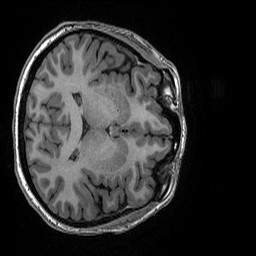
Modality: T1w
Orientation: axial
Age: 35
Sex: female
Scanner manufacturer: ge
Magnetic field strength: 3 T
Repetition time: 0.008184 s
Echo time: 0.003192 s